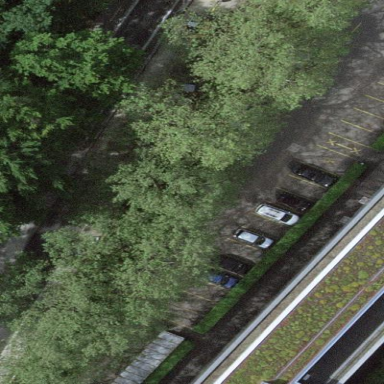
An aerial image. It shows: Street-side parking area.